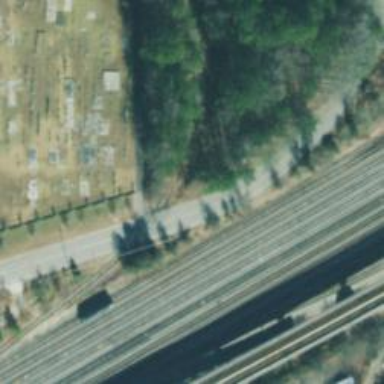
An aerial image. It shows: Railway level crossing.